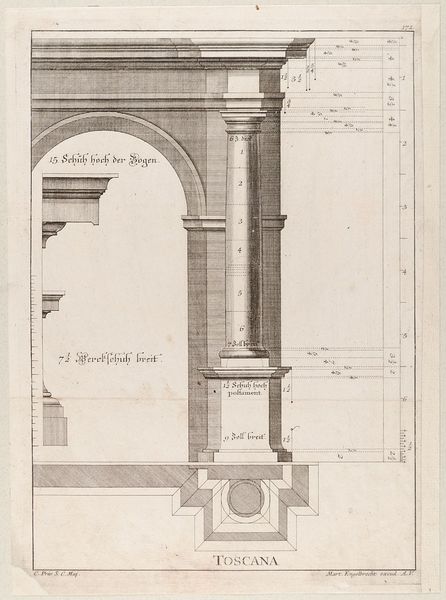
Titel: Grund- und Aufriss eines Portals in Toskanischer Ordnung
Künstler: Martin Engelbrecht
Standort: Hamburg
Institution: Museum für Kunst und Gewerbe Hamburg
Schlagwörter: grafik, graphik, fotografie, photographie, druckgraphik, druckgrafik, stich, kapitell, portal, rustika, kupferstich, ordnung, aedicula, reproduktionen, druckerzeugnisse, architekturdarstellungen, toskanische, toscana, ädikula, ornamentstich, vorlageblätter, säulenordnungen, musterbücher, tuskanische, etruskische